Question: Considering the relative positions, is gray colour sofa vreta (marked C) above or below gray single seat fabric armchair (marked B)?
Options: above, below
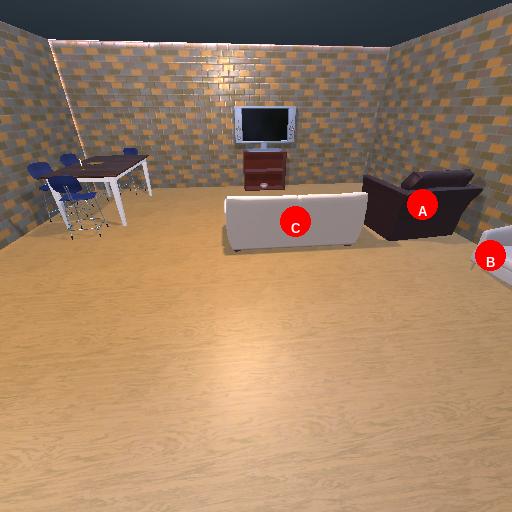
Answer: above